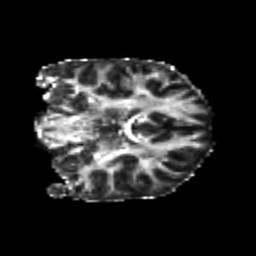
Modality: FA
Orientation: coronal
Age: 24
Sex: female
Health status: healthy
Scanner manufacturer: philips
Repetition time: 7.389 s
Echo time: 0.08599 s